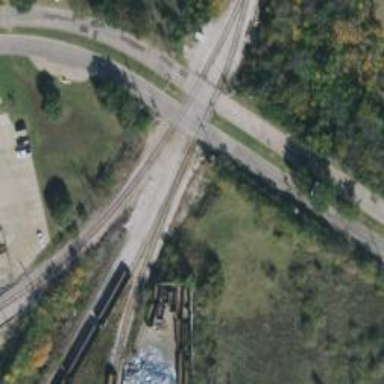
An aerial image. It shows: Abandoned railway spur.